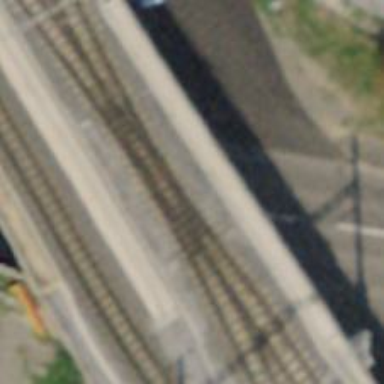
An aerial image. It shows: Narrow-gauge railway bridge with electrified contact lines over single track.